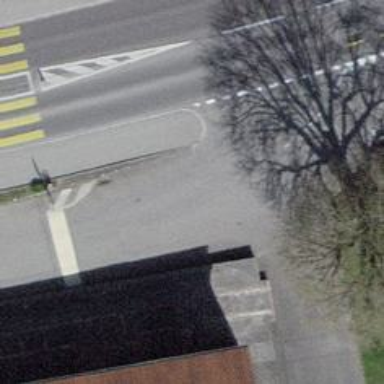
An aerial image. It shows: Path with asphalt surface and designated cycle lane.